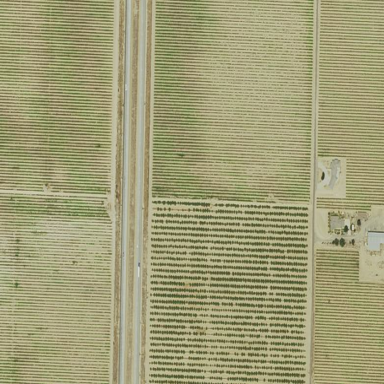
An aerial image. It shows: Vineyard.